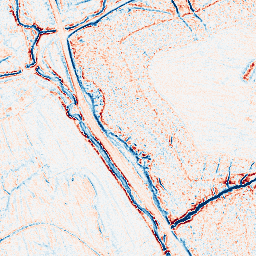
Category: edge_preserving
Decomposition family: anisotropic_diffusion
Decomposition parameters: iterations: 10
kappa: 10
gamma: 0.1
Upsampling method: bspline
Upsampling parameters: scale: 4
Upsampling scale: 4